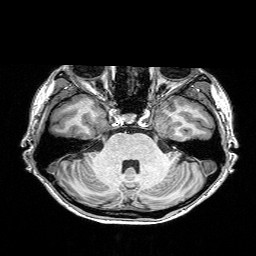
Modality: T1w
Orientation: coronal
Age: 27
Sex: female
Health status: healthy
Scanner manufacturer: siemens
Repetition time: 2.53 s
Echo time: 0.00332 s